Field crop: maize
Growth stage: 1
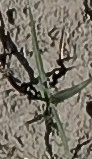
Species: sorghum